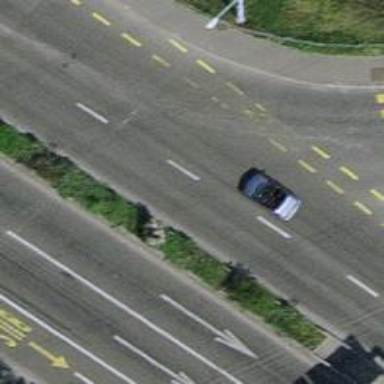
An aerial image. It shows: Asphalt road classified as primary highway. The road has trolley wire for trolley buses.